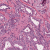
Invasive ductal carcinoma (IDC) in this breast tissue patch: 0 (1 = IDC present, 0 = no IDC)